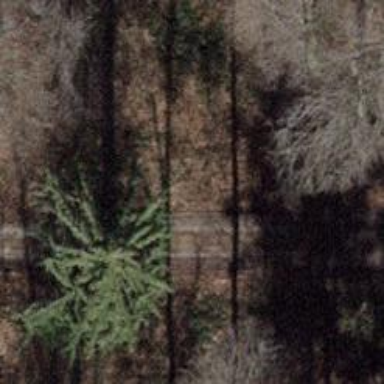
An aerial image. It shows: Gravel track with grade2 tracktype.